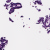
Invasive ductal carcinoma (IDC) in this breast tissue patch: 0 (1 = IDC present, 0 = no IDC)